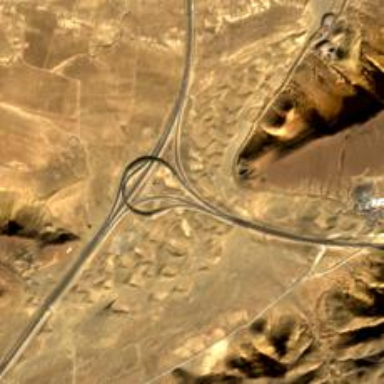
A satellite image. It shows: Motorway junction.